Question: I want to have my URL to be /{page number} for my home page for example localhost:50915/1 for page 1 for a list of records, my URL routing is as follows:
'''
public static void RegisterRoutes(RouteCollection routes)
{
routes.IgnoreRoute("{resource}.axd/{*pathInfo}");
routes.MapRoute(
name: "EditForm",
url: "{controller}/{formid}",
defaults: new { controller = "ManageForm", action = "Update", id = UrlParameter.Optional }
);
routes.MapRoute(
name: "Home",
url: "{page}",
defaults: new { controller = "Home", action = "Index", id = UrlParameter.Optional }
);
routes.MapRoute(
name: "Default",
url: "{controller}/{action}/{id}",
defaults: new { controller = "Home", action = "Index", id = UrlParameter.Optional }
);
}
'''
The second MapRoute method is the one which I added to perform the desirable action. It works perfectly fine, but whenever I try to access another Controller "ManageController" for e.g localhost:50915/ManageForm it returns me the home page (same page showing the list of records).
Here is a snapshot of my solution:

Whenever I tried to remove the lines of codes which perform this URL rerouting for the Home Page pagination, everything works fine, but of course the URL will be as localhost:50915?page=1
My HomeController is as follows:
'''
public class HomeController : Controller
{
//
// GET: /Home/
[HttpGet]
public ViewResult Index(int page = 1)
{
const int pageSize = 4;
FormCollection forms = FormService.GetAllActiveForms(page, pageSize);
var formModel = new FormListViewModel
{
Forms = forms,
PagingInfo = new PageInfo
{
PageNumber = page,
PageSize = pageSize,
TotalItems = forms.Count > 0 ? forms[0].TotalRecord : 0
}
};
return View(formModel);
}
}
'''
Help much appreciated thanks.
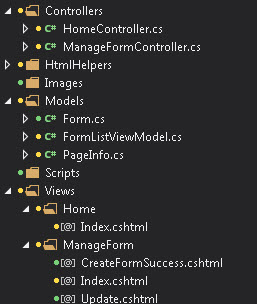
Answer: Solution would be to map a new routing for the manage form to result in the url /ManageForm/Create
I have changed the RouteConfig.cs as follows:
'''
public static void RegisterRoutes(RouteCollection routes)
{
routes.IgnoreRoute("{resource}.axd/{*pathInfo}");
//<host>/{page}
routes.MapRoute(
name: "Home",
url: "{page}",
defaults: new { controller = "Home", action = "Index", id = UrlParameter.Optional }
);
//ManageForm/Create
routes.MapRoute(
name: "CreateForm",
url: "{controller}/Create",
defaults: new { controller = "ManageForm", action = "Index", id = UrlParameter.Optional }
);
//ManageForm/{formid}
routes.MapRoute(
name: "EditForm",
url: "{controller}/{formid}",
defaults: new { controller = "ManageForm", action = "Update", id = UrlParameter.Optional }
);
routes.MapRoute(
name: "Default",
url: "{controller}/{action}/{id}",
defaults: new { controller = "Home", action = "Index", id = UrlParameter.Optional }
);
}
'''